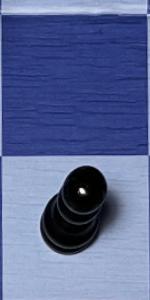
Label: Pawn_Black